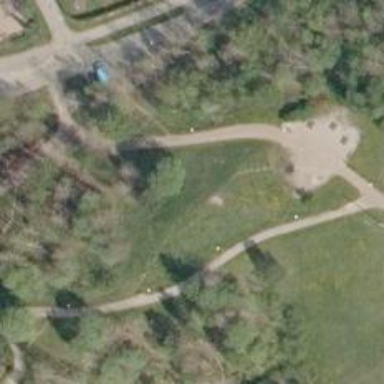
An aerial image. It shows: Disc golf hole.